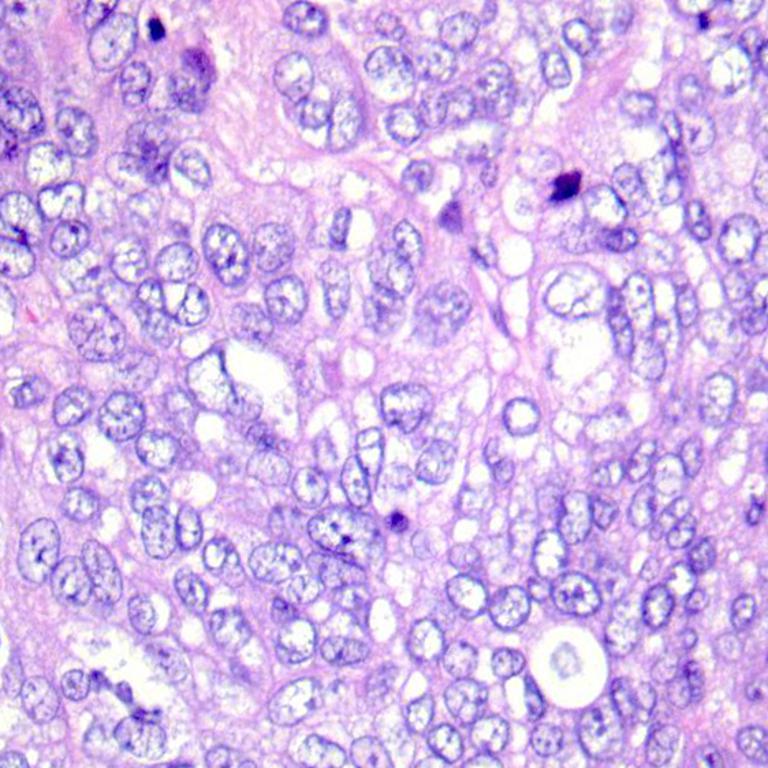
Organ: colon
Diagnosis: adenocarcinomas